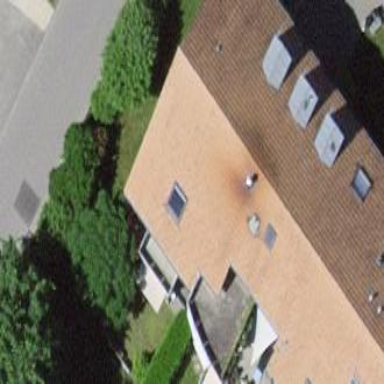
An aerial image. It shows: Gabled roof on residential building.